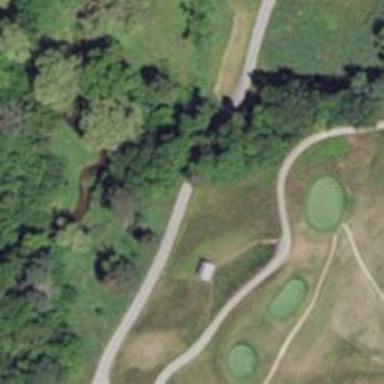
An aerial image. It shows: Path designated for golf carts.